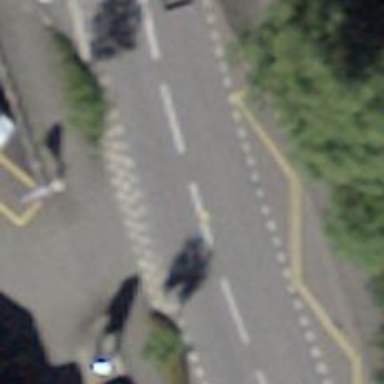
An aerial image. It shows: Bus stop with designated public transport stop position.